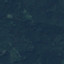
Land use / land cover: Forest